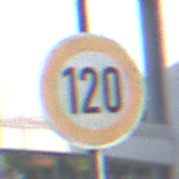
Verkehrszeichen: Geschwindigkeit120
Umgebung: Outdoor, Urban
Tageszeit: MorningAfternoon
Wetter: PartlyCloudy
Licht: Natural
Jahreszeit: NotSpecified
Kontrast: HighContrast